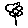
Label: flower